Question: I am trying to learn PhoneGap and started creating simple demo. I have just written a code to show alert on page. But its not showing alert at all and showing error of 'Unable to open asset URL: file:///android_asset/www/cordova_plugins.json'.
I have checked out all the answers of SO which are related to the error and also tried but none helped me yet.
Below is my error:
'''
03-31 03:18:42.040: E/AndroidProtocolHandler(3710): Unable to open asset URL: file:///android_asset/www/cordova_plugins.json
03-31 03:18:42.220: I/chromium(3710): [INFO:CONSOLE(15)] "Uncaught SyntaxError: Unexpected token :", source: file:///android_asset/www/cordova_plugins.js (15)
03-31 03:18:42.240: I/chromium(3710): [INFO:CONSOLE(56)] "Uncaught module cordova/plugin_list not found", source: file:///android_asset/www/cordova.js (56)
03-31 03:18:45.810: I/chromium(3710): [INFO:CONSOLE(19)] "Uncaught TypeError: Cannot call method 'alert' of undefined", source: file:///android_asset/www/index.html (19)
03-31 03:18:47.010: I/chromium(3710): [INFO:CONSOLE(6725)] "deviceready has not fired after 5 seconds.", source: file:///android_asset/www/cordova.js (6725)
03-31 03:18:47.030: I/chromium(3710): [INFO:CONSOLE(6718)] "Channel not fired: onPluginsReady", source: file:///android_asset/www/cordova.js (6718)
03-31 03:18:47.040: I/chromium(3710): [INFO:CONSOLE(6718)] "Channel not fired: onCordovaReady", source: file:///android_asset/www/cordova.js (6718)
03-31 03:18:47.040: I/chromium(3710): [INFO:CONSOLE(6718)] "Channel not fired: onCordovaConnectionReady", source: file:///android_asset/www/cordova.js (6718)
03-31 03:18:49.950: I/chromium(3710): [INFO:CONSOLE(19)] "Uncaught TypeError: Cannot call method 'alert' of undefined", source: file:///android_asset/www/index.html (19)
'''
Here is my html file:
'''
<!DOCTYPE HTML>
<html>
<head>
<title> My First PhoneGap App </title>
<meta name="viewport" content="width=device-width, user-scalable=no"/>
<meta http-equiv="Content-type" content="text/html; charset=utf-8"/>
<script type="text/javascript" charset="utf-8" src="cordova.js"></script>
<script type="text/javascript" charset="utf-8">
var showMessageBox = function() {
navigator.notification.alert("Hello World of PhoneGap");
}
function init(){
document.addEventListener("deviceready", showMessageBox, true);
navigator.notification.alert("Hello World of PhoneGap");
}
</script>
</head>
<body>
<h1> Welcome To First PhoneGap Demo </h1>
<p><a href="#" onclick="init(); return false;">Show Alert</a></p>
</body>
</html>
'''
'''
<?xml version="1.0" encoding="UTF-8"?>
<widget xmlns= "http://www.w3.org/ns/widgets"
xmlns:gap ="http://phonegap.com/ns/1.0"
id = "com.testdemo.myfirstapp"
versionCode="1.0"
version="1.0.0"
>
<name>My First Application </name>
<description>This is my first demo application</description>
<feature name="http://api.phonegap.com/1.0/device" />
<preference name="permissions" value="none"/>
<plugin name="NetworkStatus" value="org.apache.cordova.NetworkManager"/>
<plugin name="Notification" value="org.apache.cordova.Notification"/>
</widget>
'''

'cordova_plugins.js''asset/www/'
I just do not understand where i am going wrong.
Please help me to solve the issue. Any help will appreciated.
Thanks you.
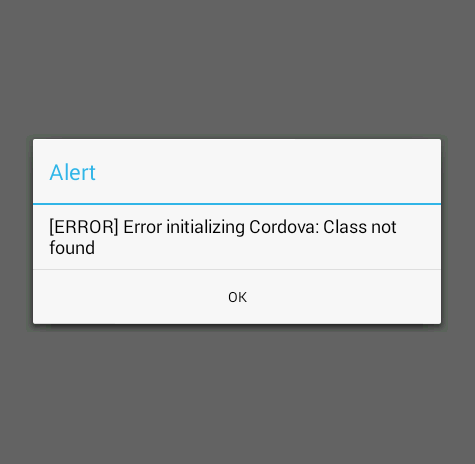
Answer: You have added two plugins . Have your declared in cordova_plugins.js ??
Something like this.
'''
cordova.define('cordova/plugin_list', function(require, exports, module) {
module.exports = [{
"file": "plugins/org.apache.cordova.dialogs/www/notification.js",
"id": "org.apache.cordova.dialogs.notification",
"merges": ["navigator.notification"]
}, {
"file": "plugins/org.apache.cordova.network-information/www/network.js",
"id": "org.apache.cordova.network-information.network",
"clobbers": ["navigator.connection", "navigator.network.connection"]
}];
module.exports.metadata = // TOP OF METADATA
{
"org.apache.cordova.device": "0.2.8",
"org.apache.cordova.network-information": "0.2.7"
}
});
'''
Please check this. <URL>